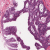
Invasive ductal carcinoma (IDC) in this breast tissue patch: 0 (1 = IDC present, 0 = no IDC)